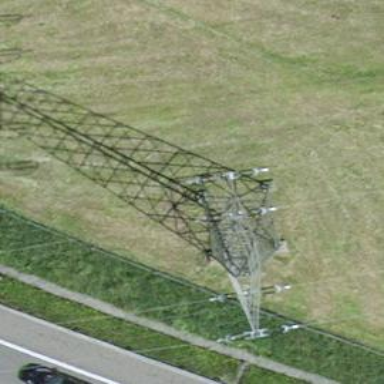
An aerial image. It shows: Power tower.